Interaction volume radius: 5 \u00c5
Interaction volume height: 25 \u00c5
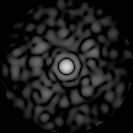
Disorder parameter: 0.7953